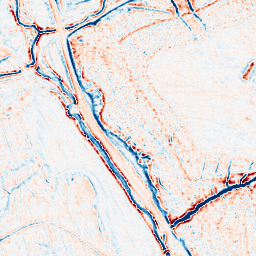
Category: edge_preserving
Decomposition family: bilateral
Decomposition parameters: d: 9
sigma_color: 50
sigma_space: 75
Upsampling method: sinc_blackman
Upsampling parameters: scale: 4
kernel_size: 8
Upsampling scale: 4